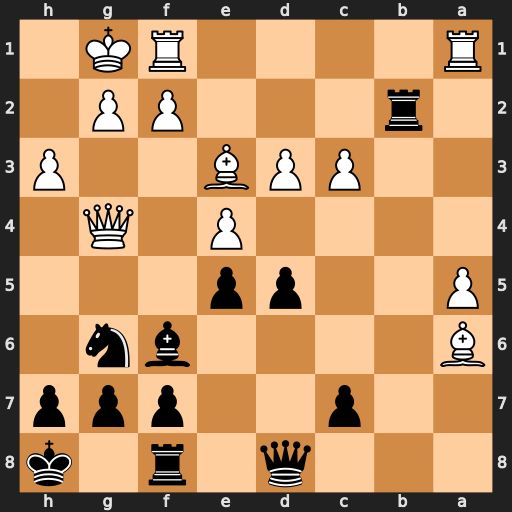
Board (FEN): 3q1r1k/2p2ppp/B4bn1/P2pp3/4P1Q1/2PPB2P/1r3PP1/R4RK1
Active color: b
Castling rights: -
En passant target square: -
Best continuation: Qa8 exd5 Qxa6